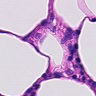
Metastatic tissue present: no